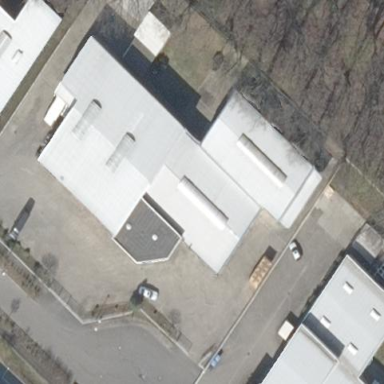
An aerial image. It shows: Industrial building.